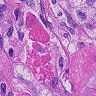
Metastatic tissue present: yes